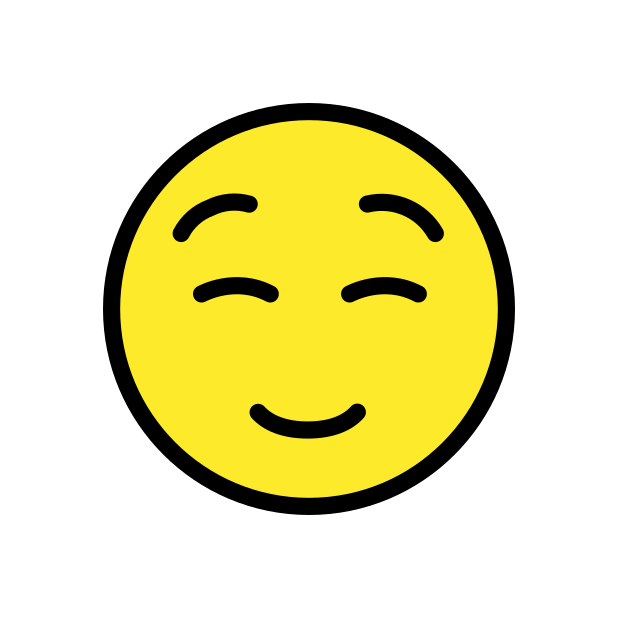
Emoji: ☺
Name: white smiling face
Unicode: 0x263a